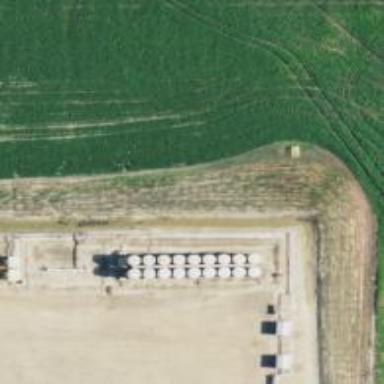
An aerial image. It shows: Storage tank with man-made structure.